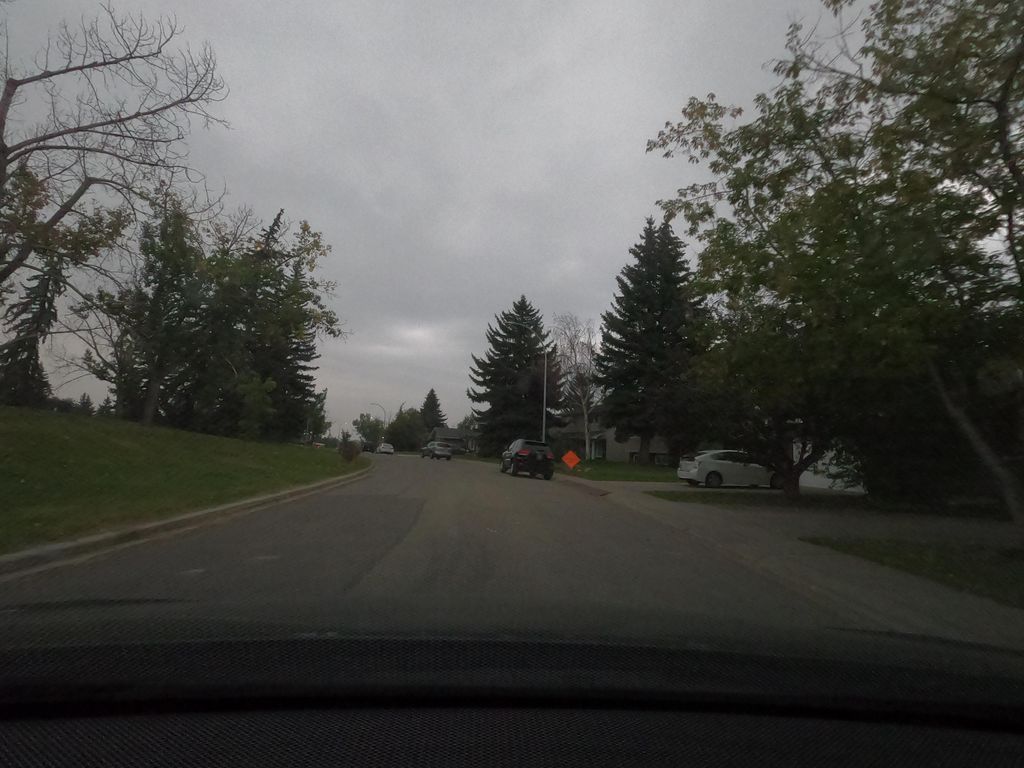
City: calgary